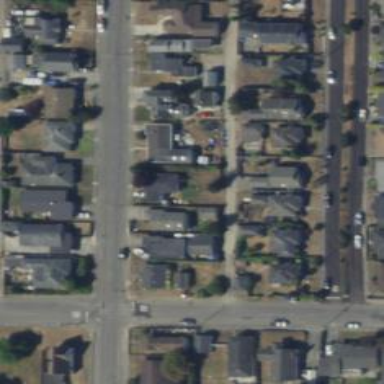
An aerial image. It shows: Alley classified as service road.